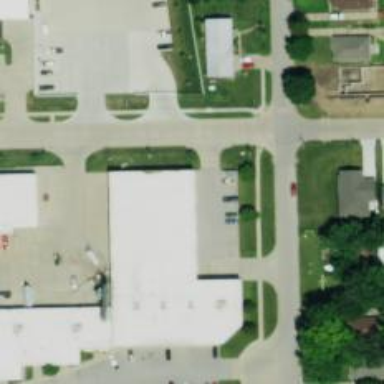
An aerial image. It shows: Commercial building.